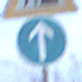
Verkehrszeichen: VorgeschriebeneFahrtrichtungGeradeaus
Zusatzzeichen oben: Arbeitsstelle
Umgebung: Outdoor, Nature
Tageszeit: MorningAfternoon
Wetter: PartlyCloudy
Licht: Natural
Jahreszeit: NotSpecified
Kontrast: MediumContrast